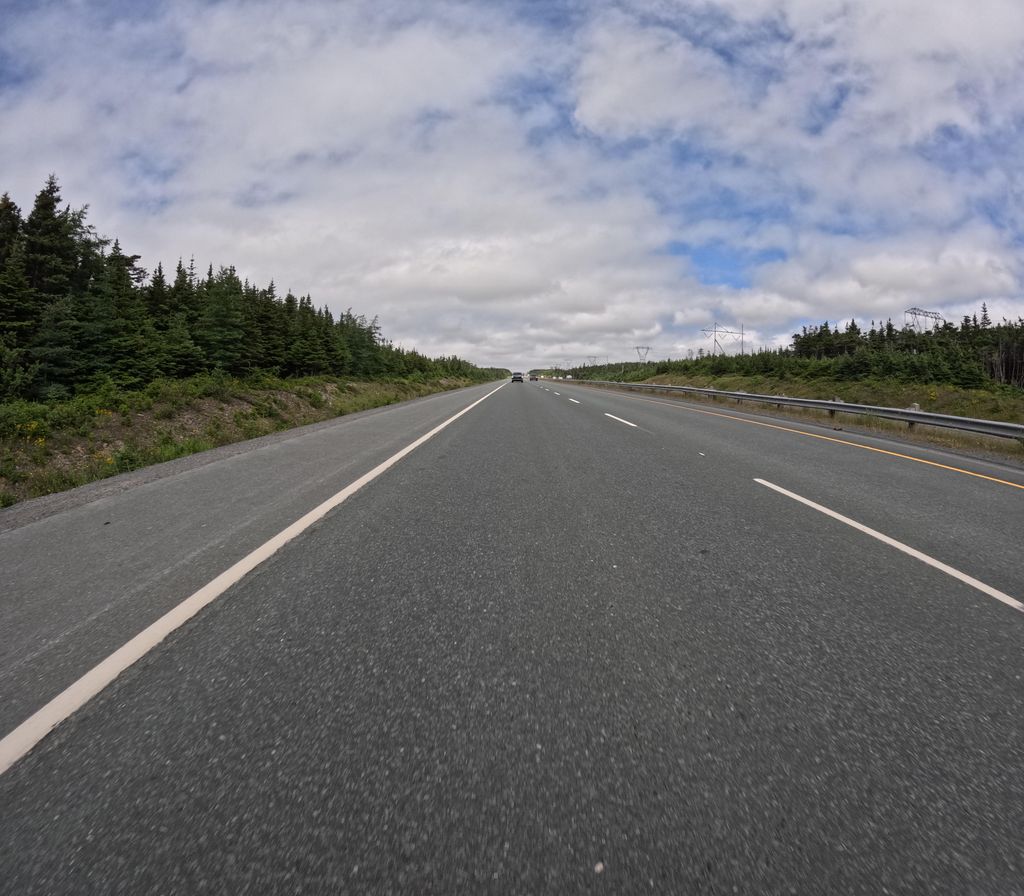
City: st_johns